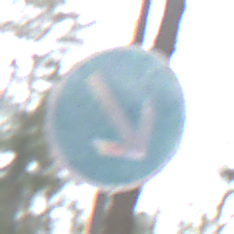
Verkehrszeichen: VorgeschriebeneVorbeifahrtRechts
Umgebung: Outdoor, Nature
Tageszeit: Midday
Wetter: Overcast
Licht: Natural
Jahreszeit: NotSpecified
Kontrast: LowContrast